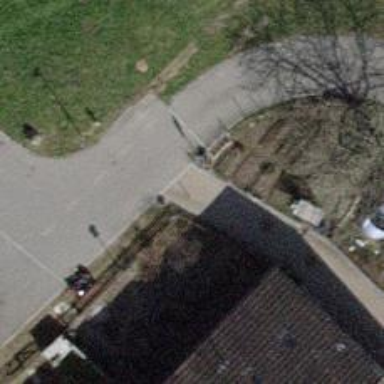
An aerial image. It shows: Bollard.